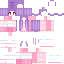
A female human skin with pale skin, wearing blonde long hair dressed in a purple tshirt and pink pants, featuring a closed mouth.